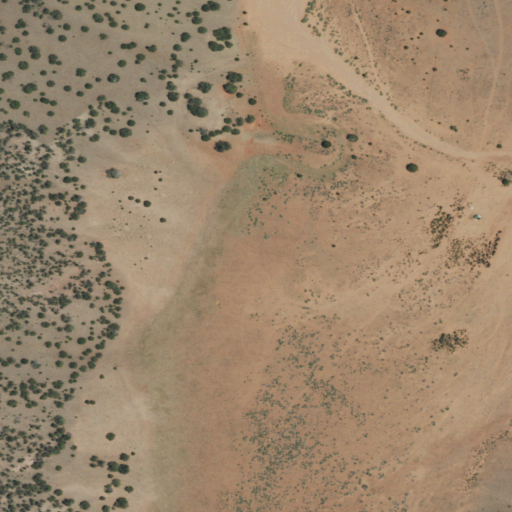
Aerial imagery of valley in New Mexico named Cow Springs Draw containing shrub, evergreen forest, and grassland